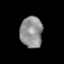
Tissue: lung
Cell type: Fibroblasts
Senescence score: 0.5849
Nuclear area (px): 685
Mean DAPI intensity: 143.187